Breast ultrasound image
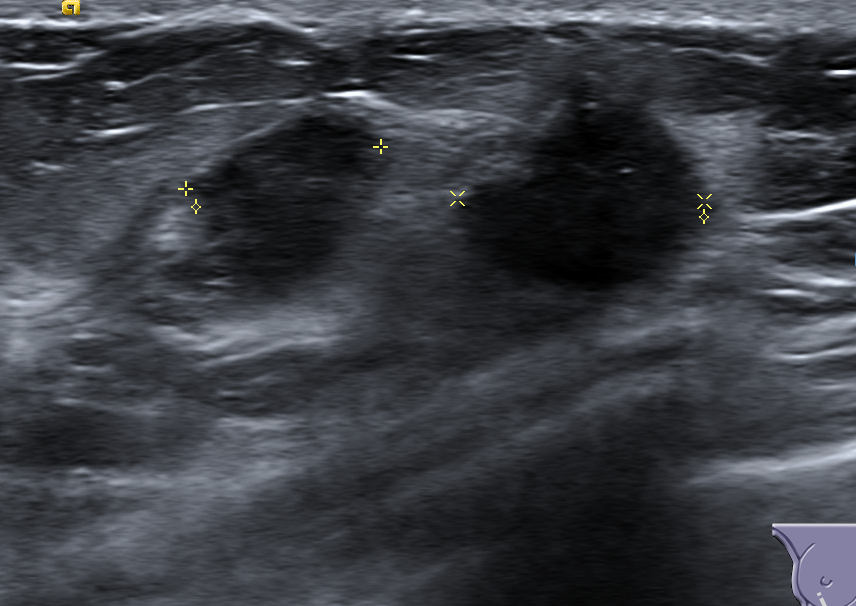
Diagnosis: malignant